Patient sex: M
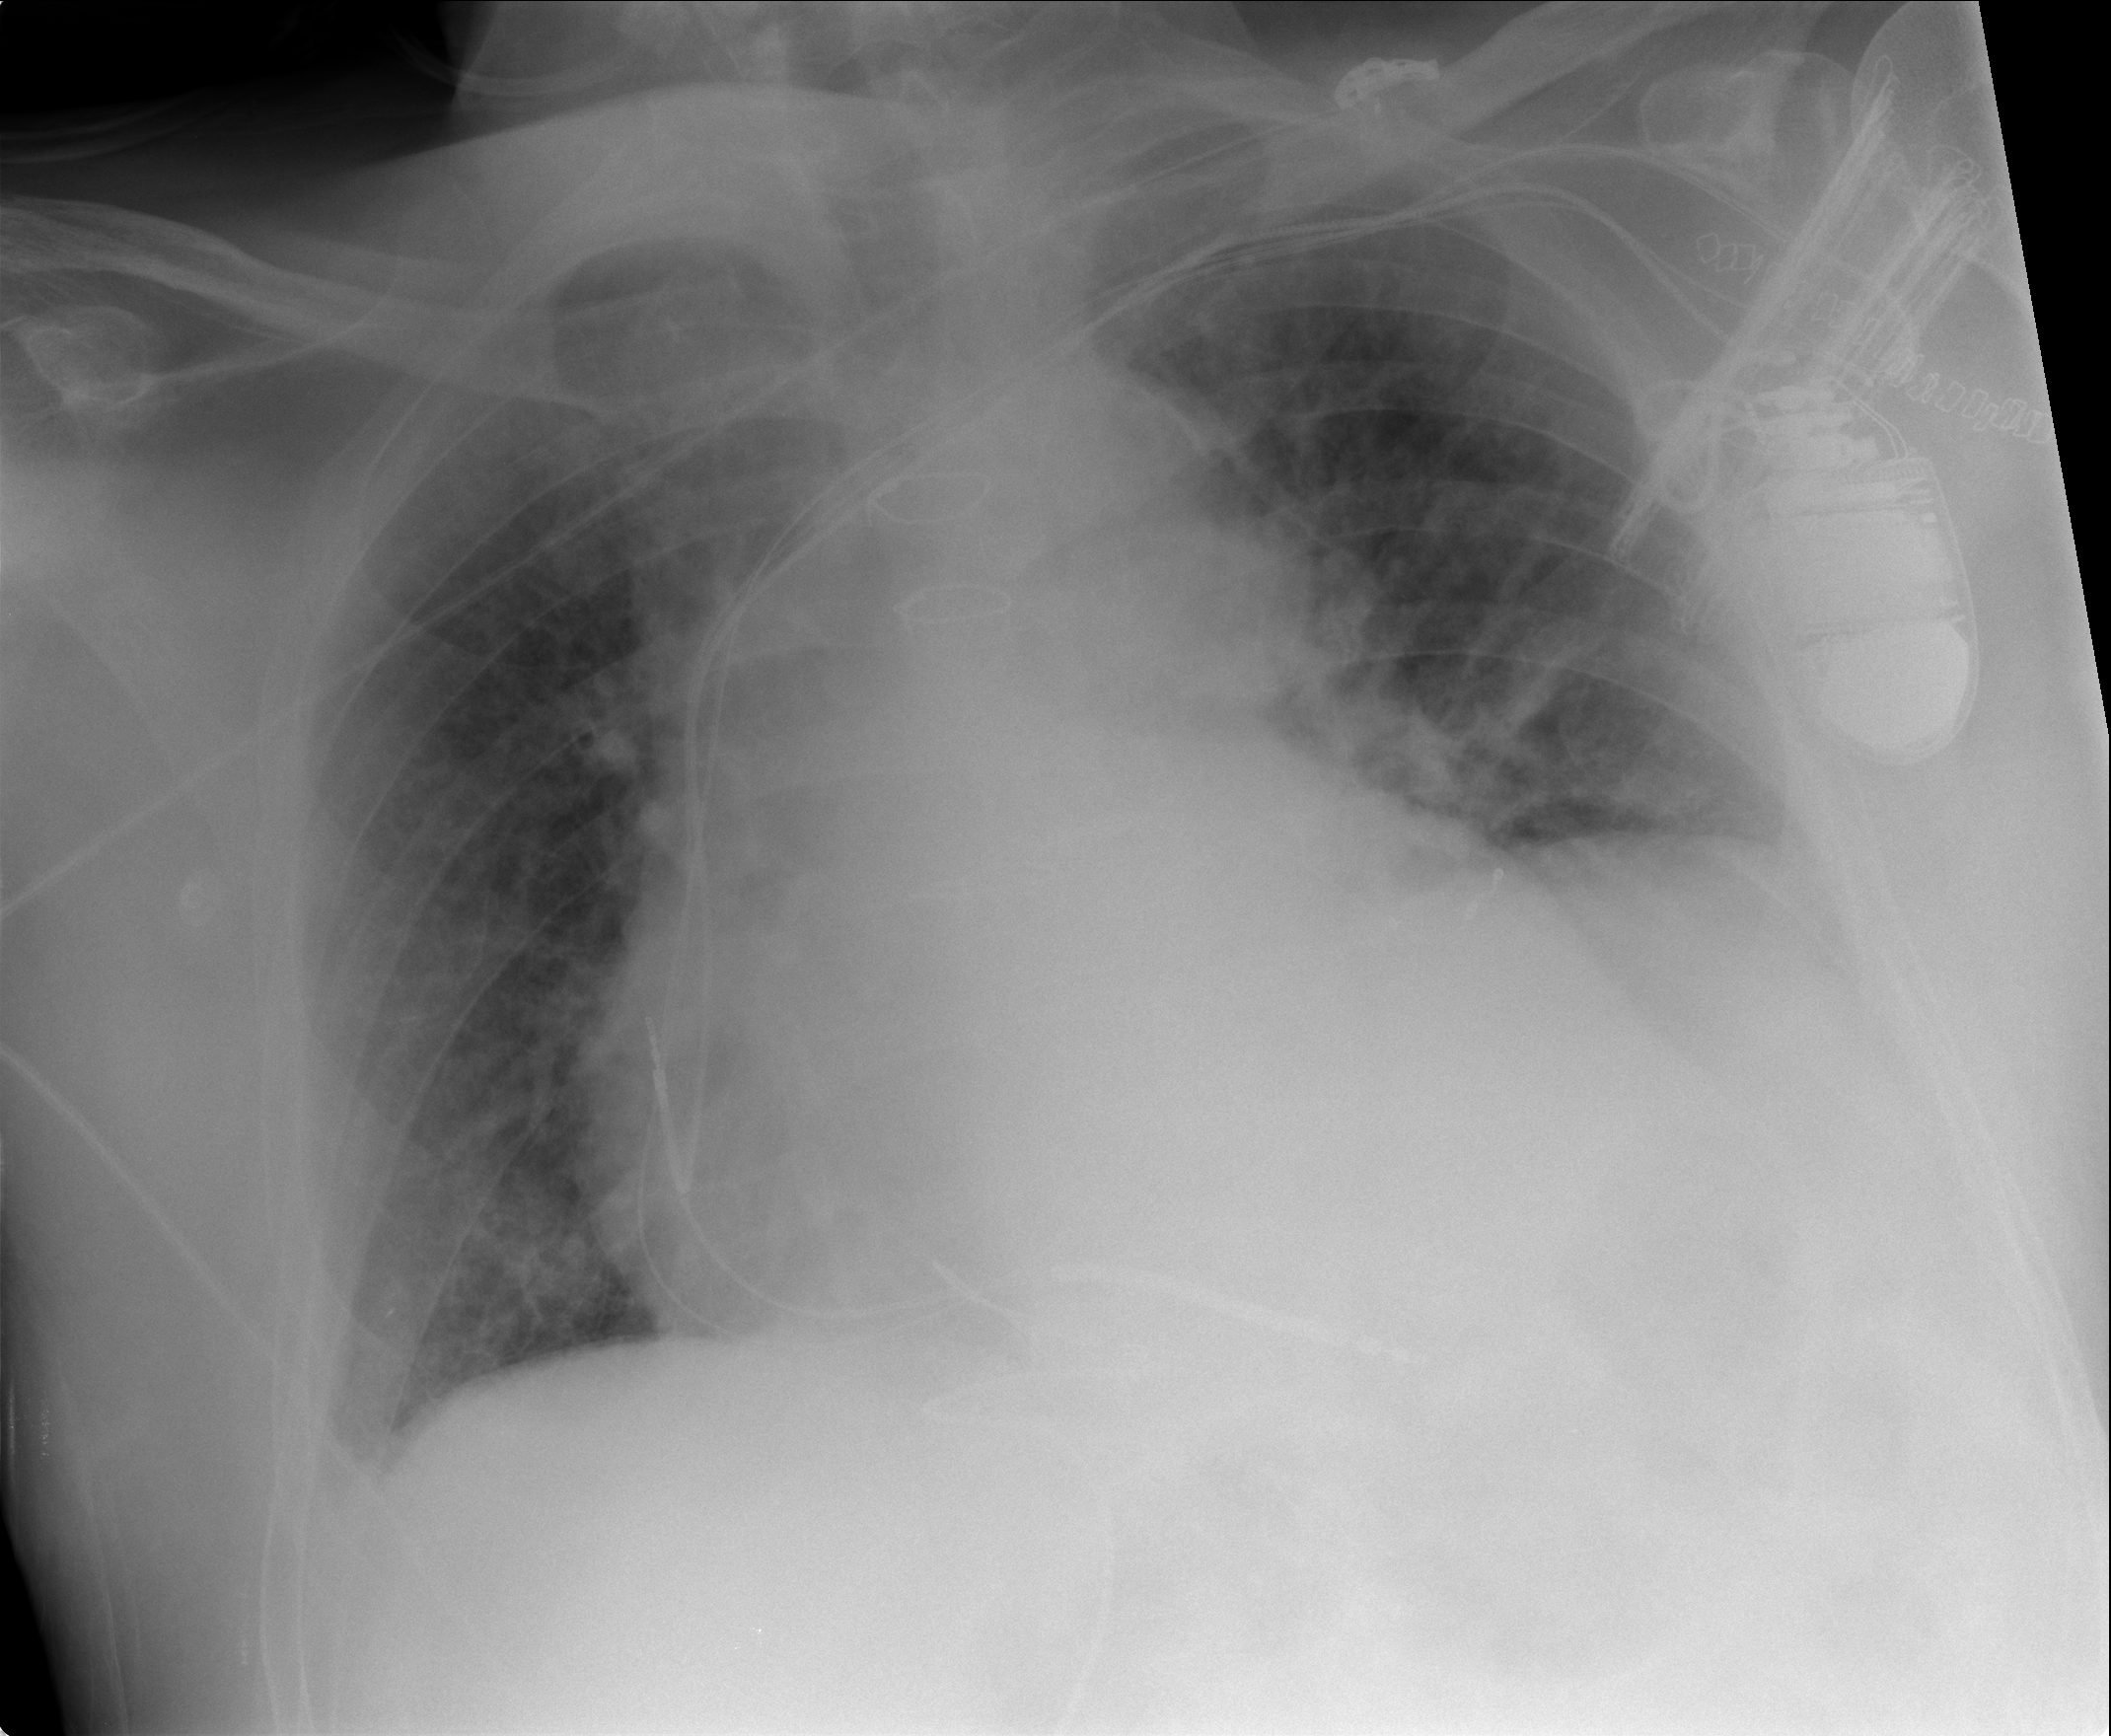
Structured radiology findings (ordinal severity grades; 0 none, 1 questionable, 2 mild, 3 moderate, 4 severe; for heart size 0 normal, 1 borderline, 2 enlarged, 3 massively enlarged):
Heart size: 2
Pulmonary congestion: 2
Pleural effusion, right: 0
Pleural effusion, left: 0
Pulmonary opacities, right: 0
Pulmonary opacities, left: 0
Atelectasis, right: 0
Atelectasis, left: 1